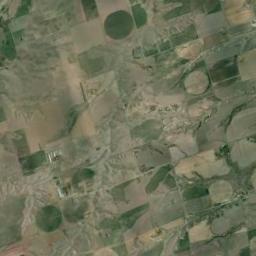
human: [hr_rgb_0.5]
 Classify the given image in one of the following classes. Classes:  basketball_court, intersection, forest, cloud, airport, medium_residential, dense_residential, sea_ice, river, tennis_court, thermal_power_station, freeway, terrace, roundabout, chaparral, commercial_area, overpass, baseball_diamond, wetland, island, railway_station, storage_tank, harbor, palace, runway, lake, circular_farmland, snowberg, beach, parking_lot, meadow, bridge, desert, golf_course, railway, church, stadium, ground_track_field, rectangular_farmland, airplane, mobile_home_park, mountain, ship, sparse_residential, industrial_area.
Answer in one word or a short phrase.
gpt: circular_farmland